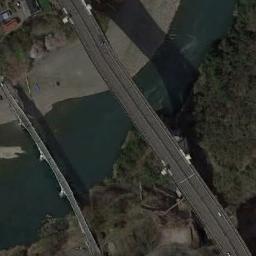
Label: bridge